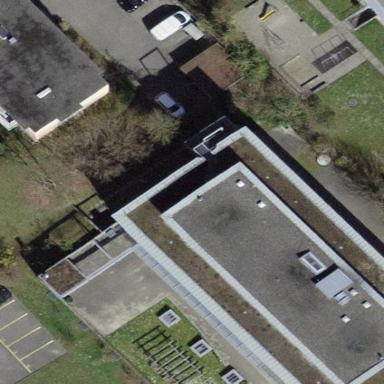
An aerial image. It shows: Flat-roofed building.